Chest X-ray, PA view. Patient: 68 years old, sex M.
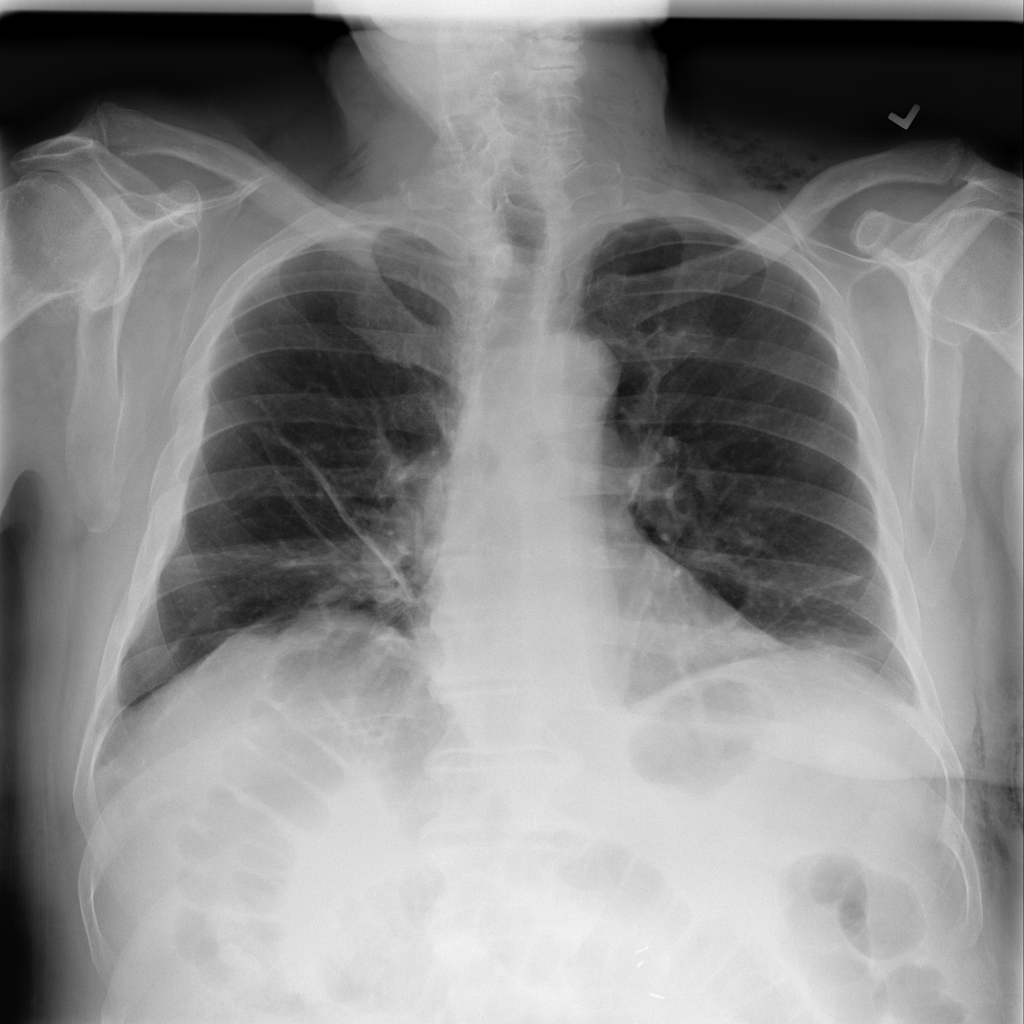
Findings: Atelectasis, Effusion